Question: I'm using 'Microsoft.AspNet.Mvc 5.0.0' and would like to link the debugger to the exact source code. I have the <URL> cloned locally but can't quite figure out which revision this corresponds to.
I see lots of tags in the git repo but none of them seem to be for this version (or maybe they're versioning things differently?)
Here's what I see in the repo

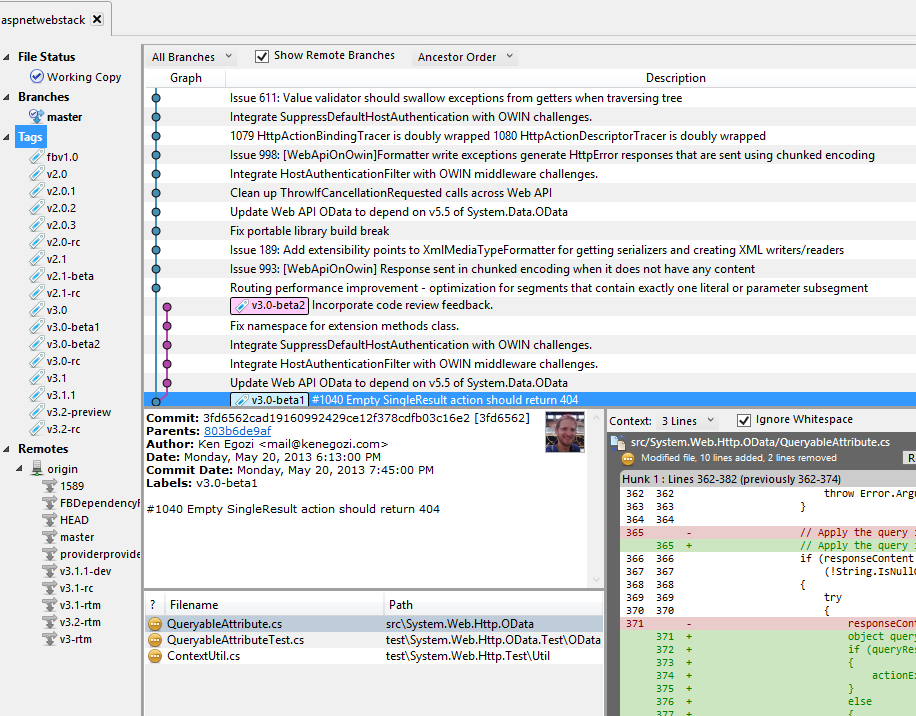
Answer: Those version numbers seem to align with the version numbers for System.Web.WebPages and System.Web.Razor.
The <URL>.
The MVC version can be found in the 'src\CommonAssemblyInfo.cs' or 'src\CommonAssemblyInfo.vb', and indeed selecting the v3.0 branch shows MVC version 5.0.0.0